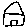
Label: house